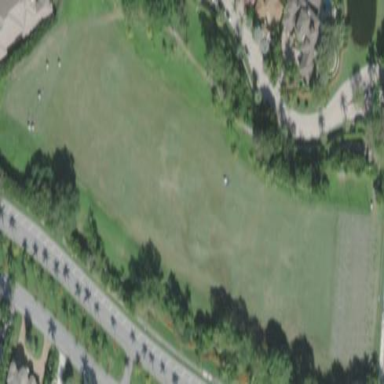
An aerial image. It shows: Grassy area designated as driving range for golf.